Field crop: tomato
Growth stage: 1
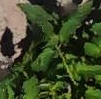
Species: tomato